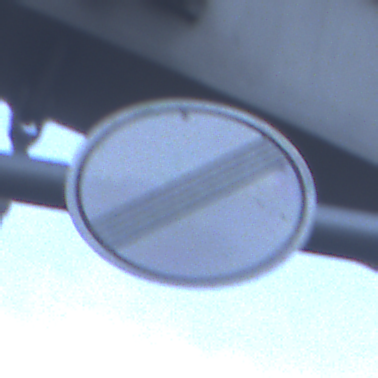
Verkehrszeichen: EndeSaemtlicherBegrenzungen
Umgebung: Outdoor, Urban
Tageszeit: SunriseSunset
Wetter: Clear
Licht: Natural
Jahreszeit: NotSpecified
Kontrast: MediumContrast